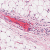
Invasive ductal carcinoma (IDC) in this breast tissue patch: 1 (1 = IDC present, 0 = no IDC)